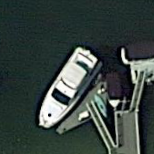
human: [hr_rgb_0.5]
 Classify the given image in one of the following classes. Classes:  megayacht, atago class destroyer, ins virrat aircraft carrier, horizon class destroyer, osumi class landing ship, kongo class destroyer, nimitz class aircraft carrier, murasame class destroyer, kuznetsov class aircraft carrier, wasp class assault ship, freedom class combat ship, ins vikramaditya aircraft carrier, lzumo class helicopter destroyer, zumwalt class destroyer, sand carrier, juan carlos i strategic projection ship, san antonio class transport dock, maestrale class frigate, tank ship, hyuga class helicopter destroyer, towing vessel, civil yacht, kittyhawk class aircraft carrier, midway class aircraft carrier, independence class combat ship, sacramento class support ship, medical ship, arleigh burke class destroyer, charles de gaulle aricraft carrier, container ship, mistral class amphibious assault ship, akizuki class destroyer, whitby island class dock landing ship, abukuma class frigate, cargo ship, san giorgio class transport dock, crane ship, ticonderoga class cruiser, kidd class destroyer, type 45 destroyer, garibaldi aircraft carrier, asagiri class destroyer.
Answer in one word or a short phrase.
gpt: Civil yacht